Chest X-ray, PA view. Patient: 59 years old, sex F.
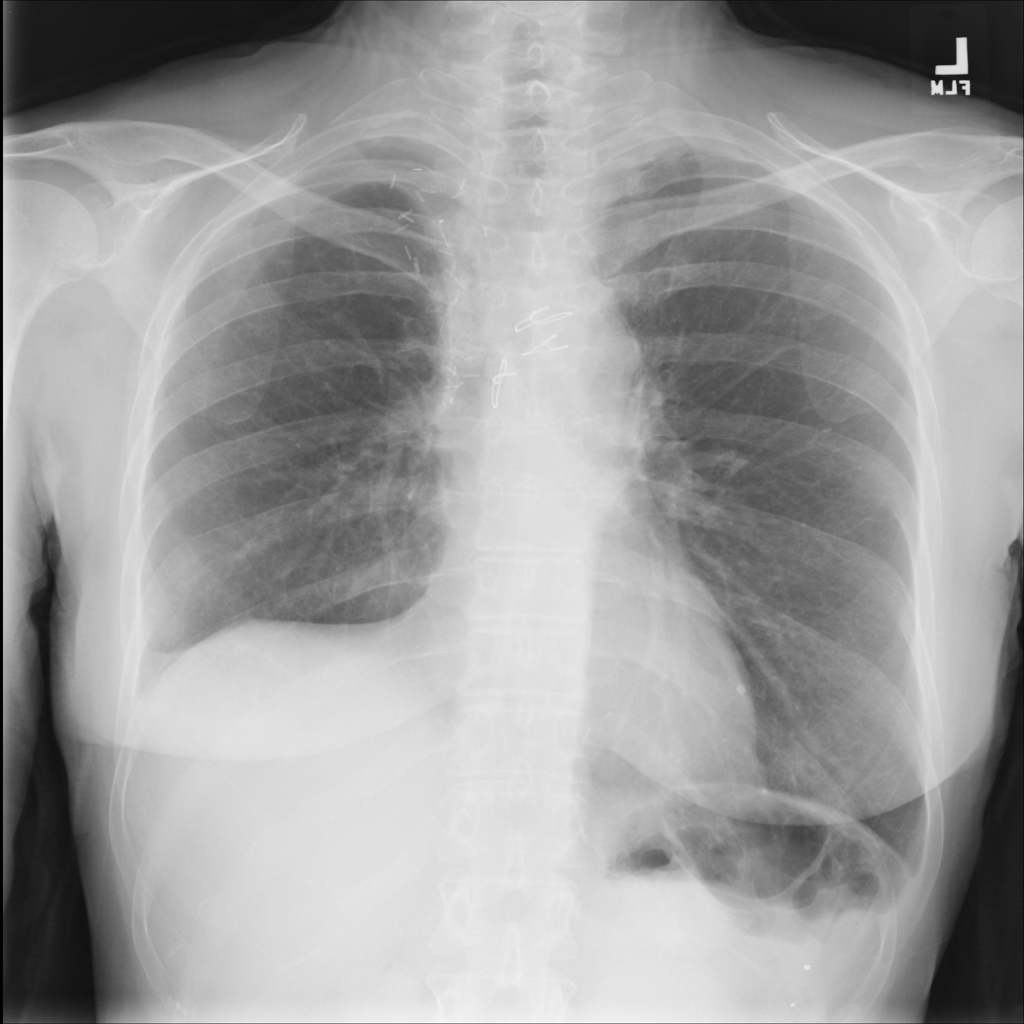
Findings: Fibrosis, Pleural_Thickening